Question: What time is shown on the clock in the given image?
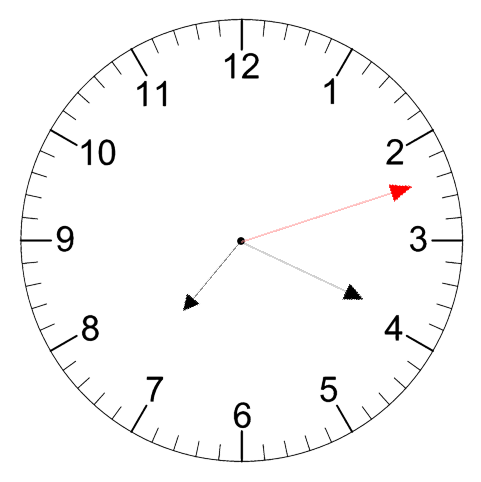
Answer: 07:19:12